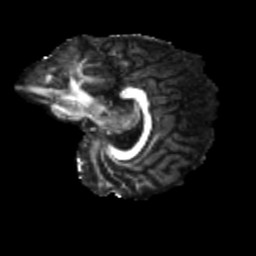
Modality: FA
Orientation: sagittal
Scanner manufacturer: siemens
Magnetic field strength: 3 T
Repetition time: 4 s
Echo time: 0.0594 s